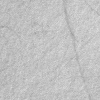
Atmospheric dust classification: not_dusty